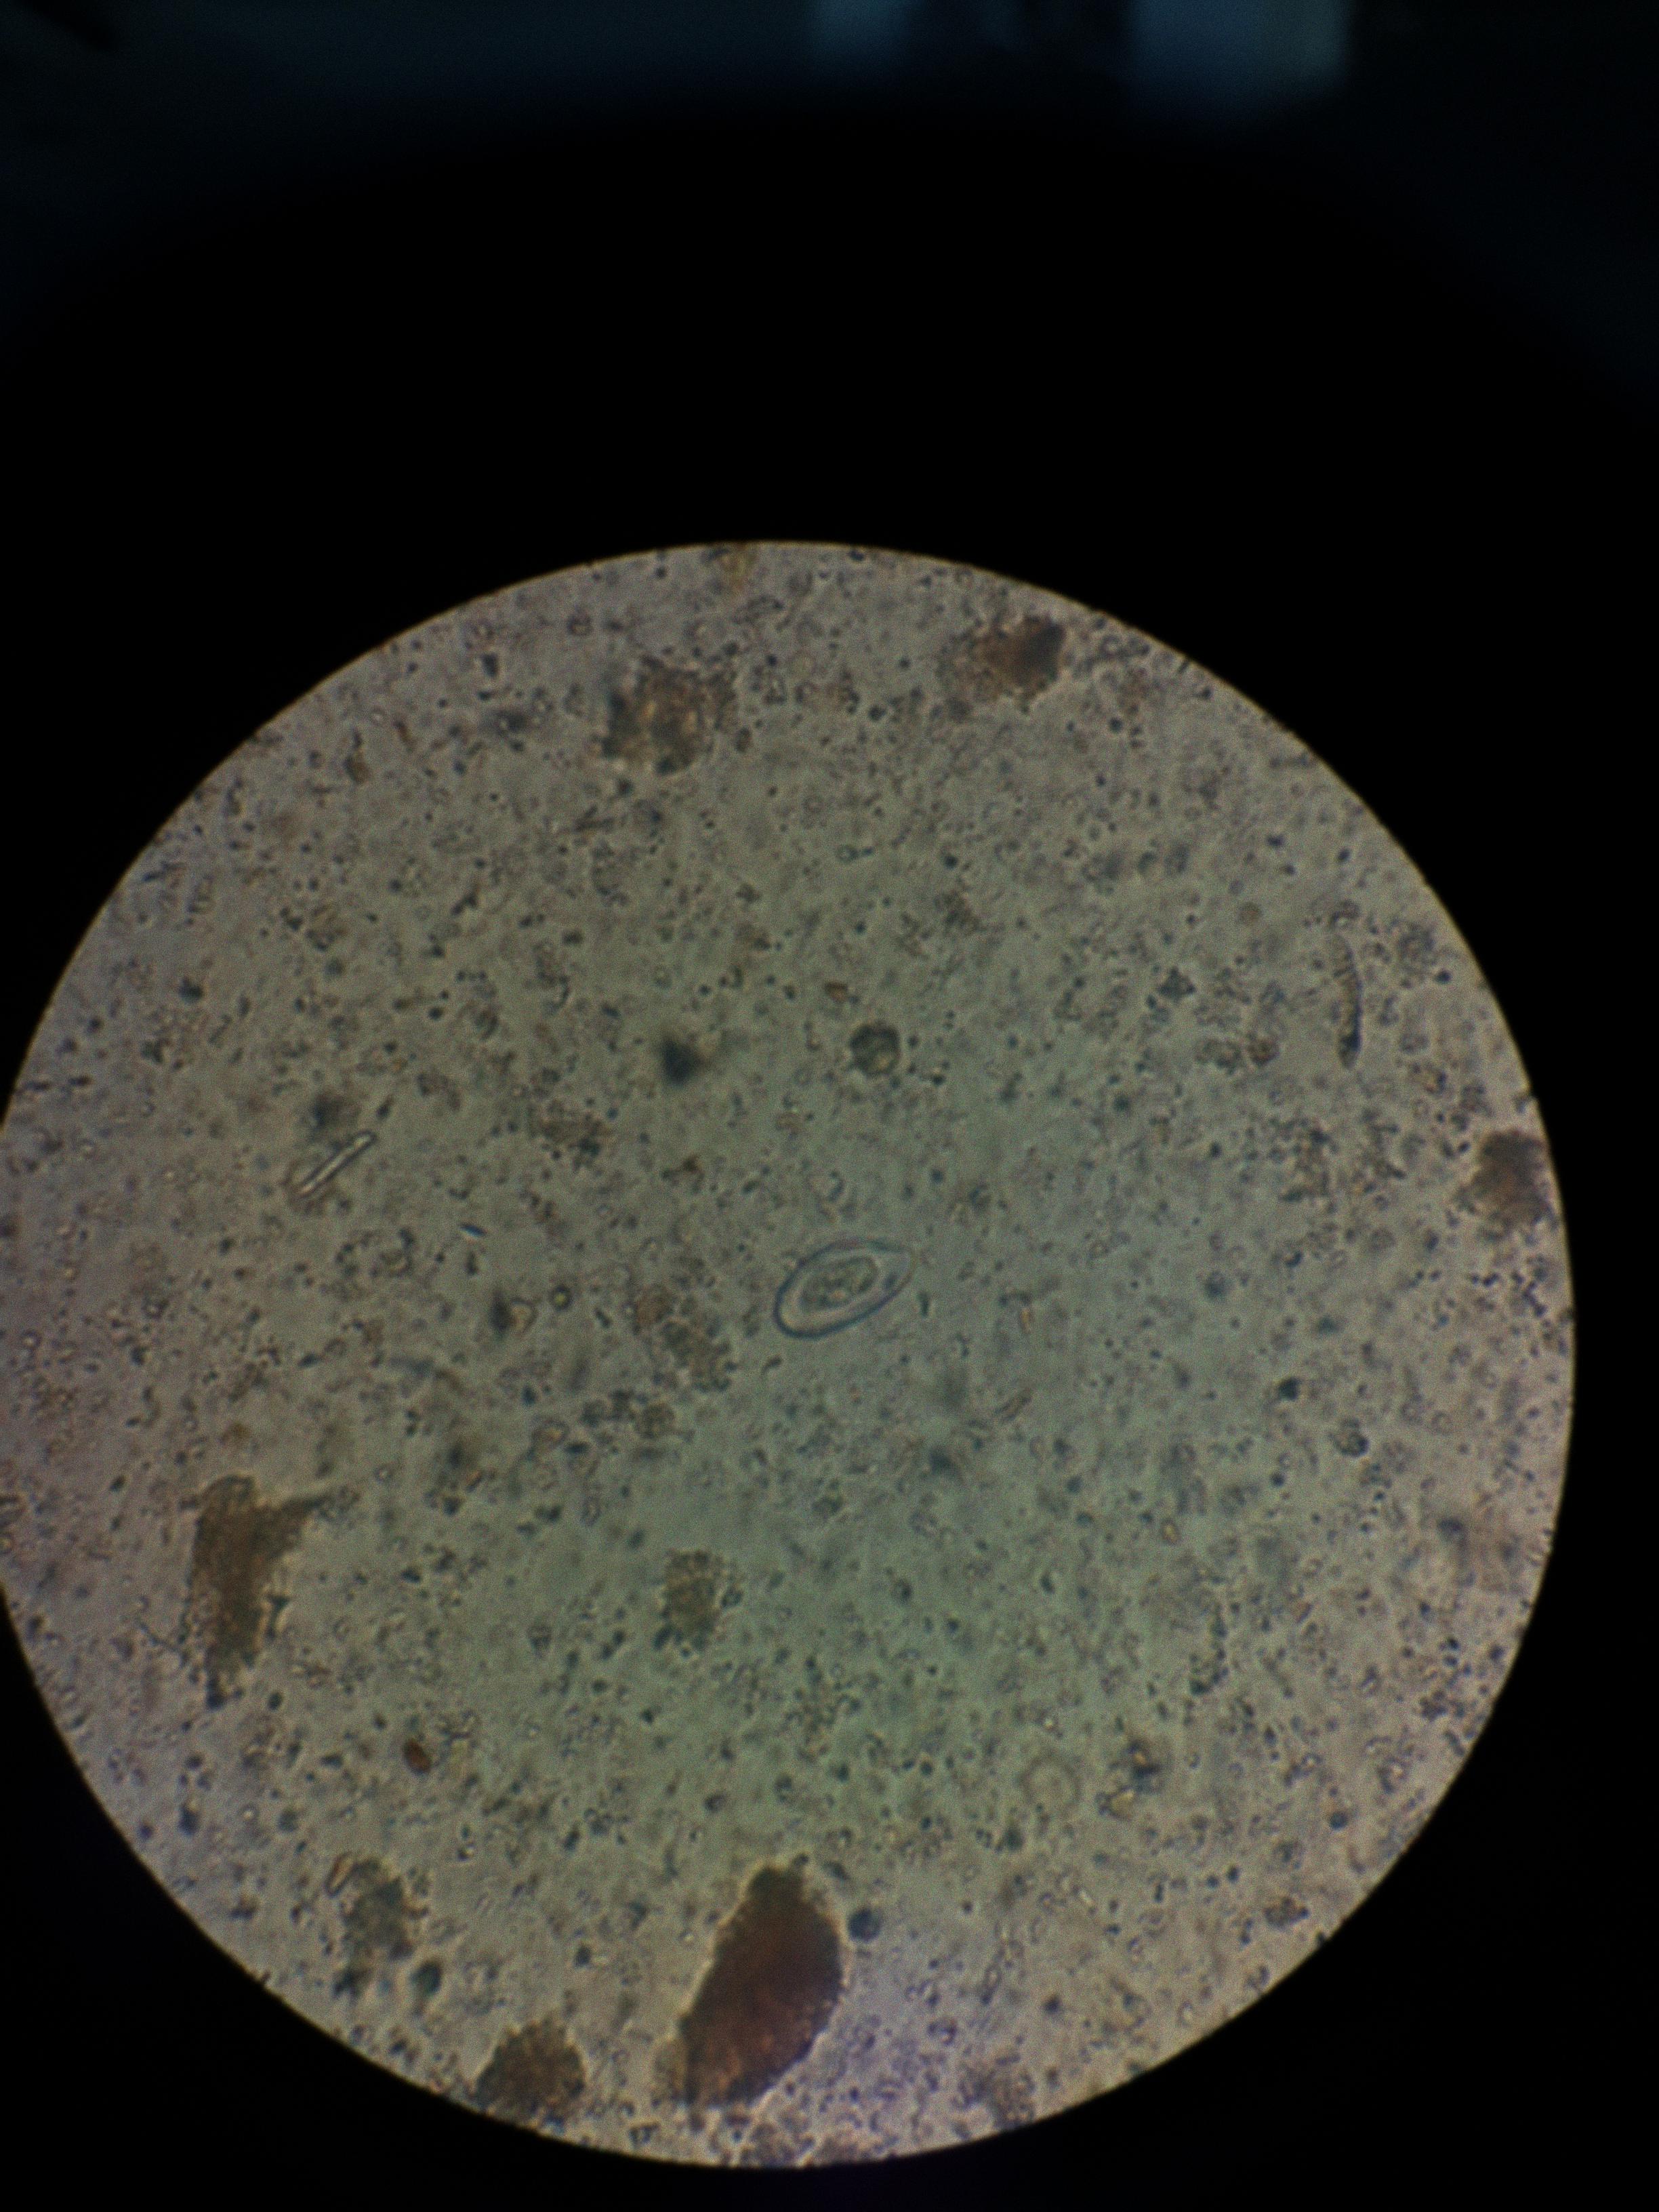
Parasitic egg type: Enterobius vermicularis